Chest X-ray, AP view. Patient: 60 years old, sex M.
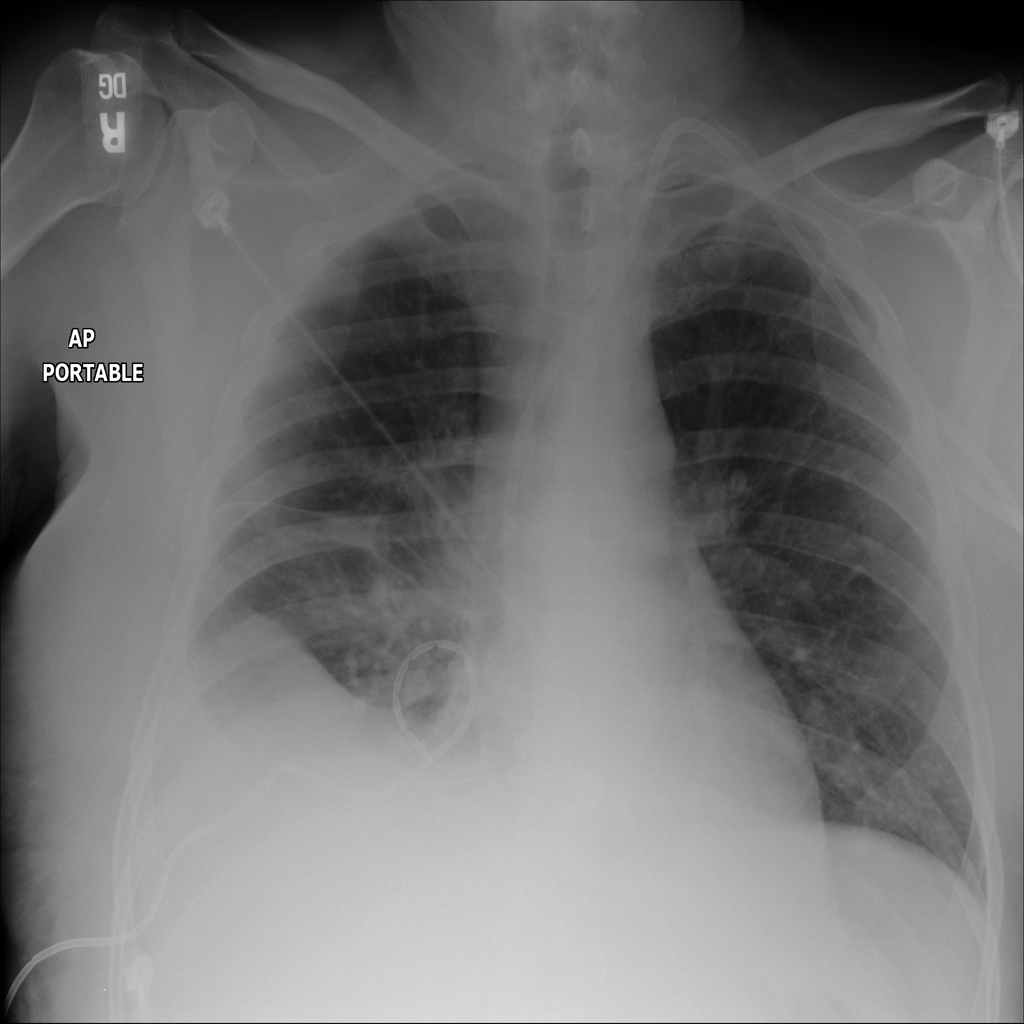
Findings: Atelectasis, Infiltration